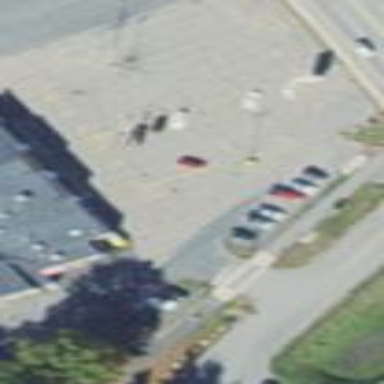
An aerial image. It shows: Parking area with surface.